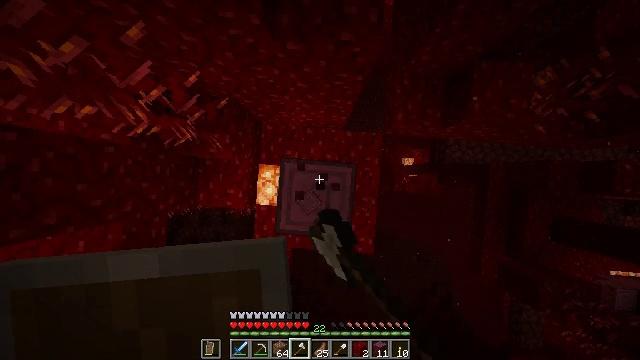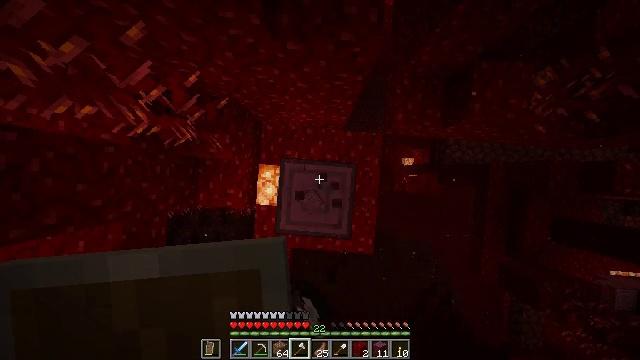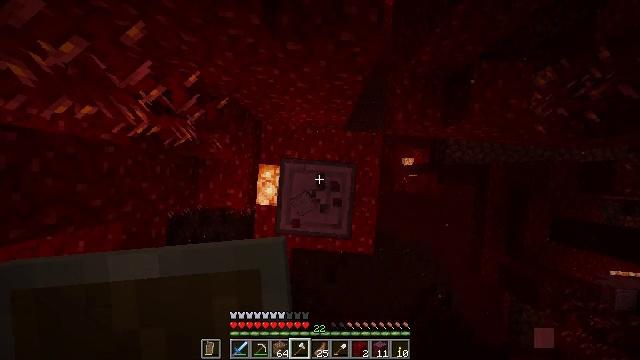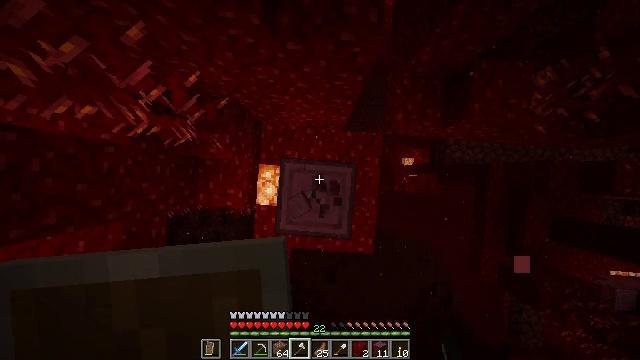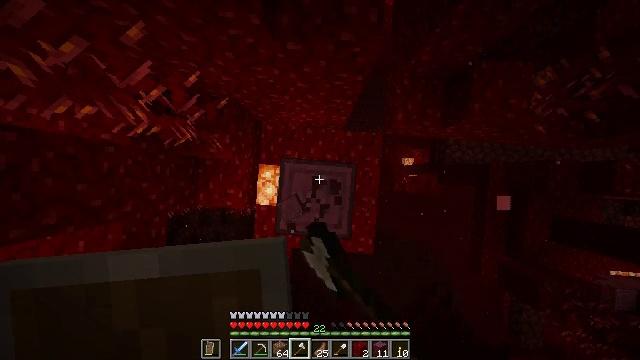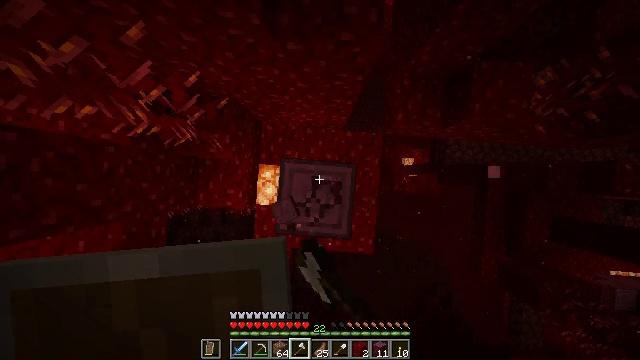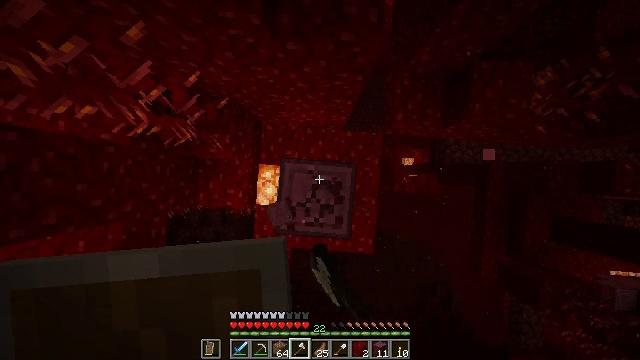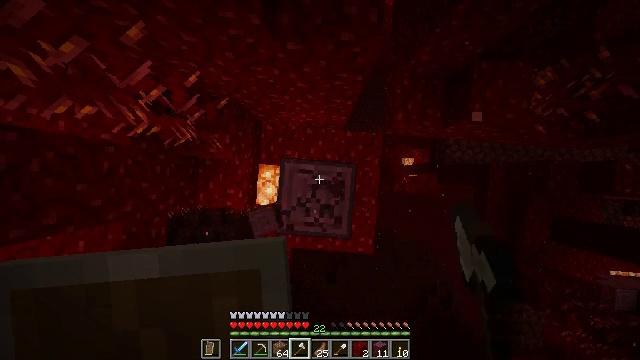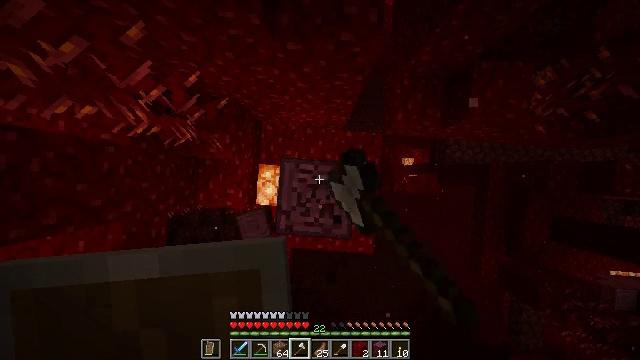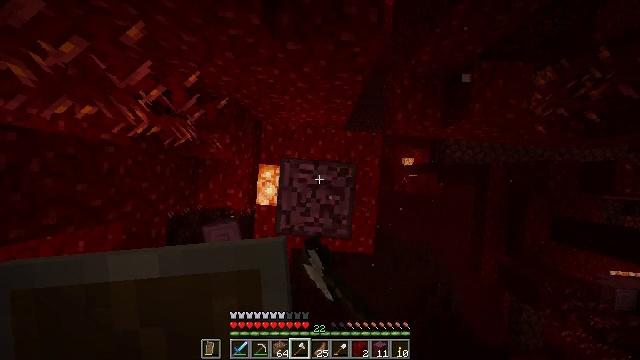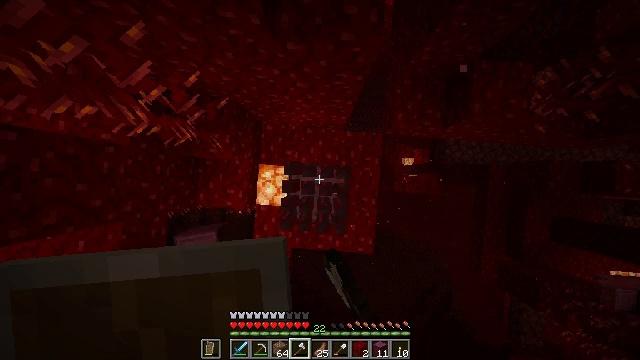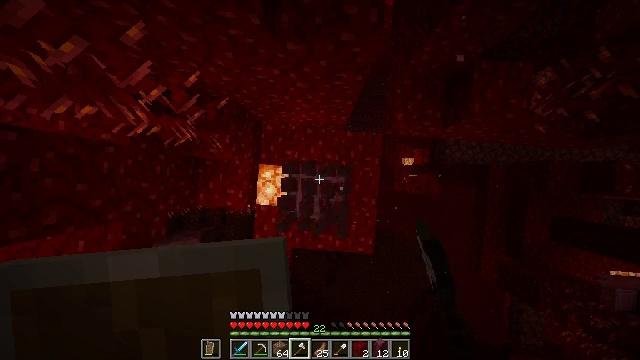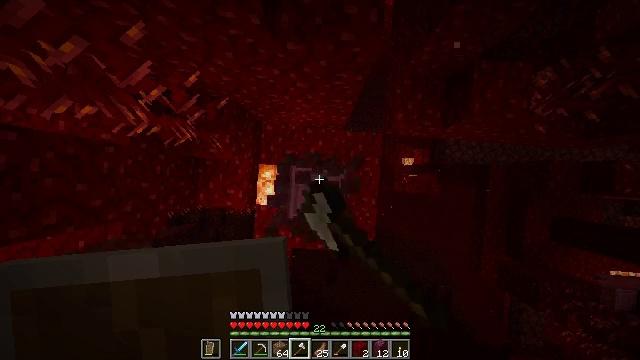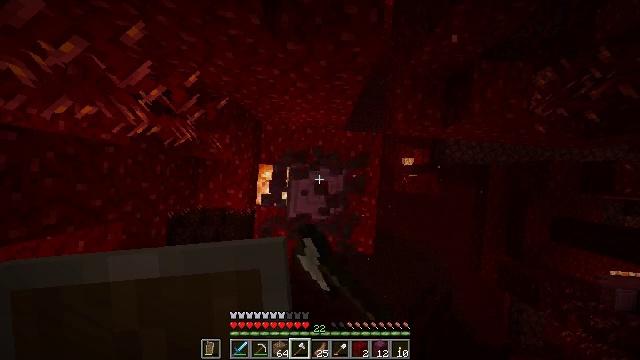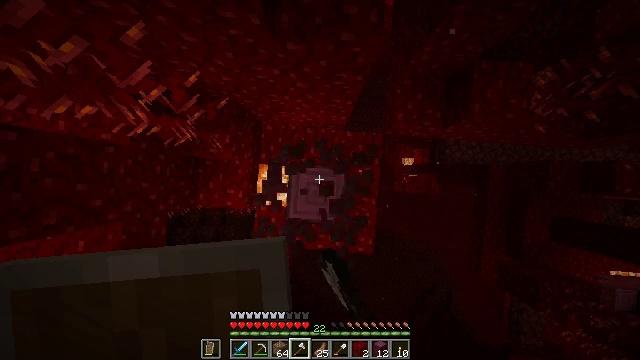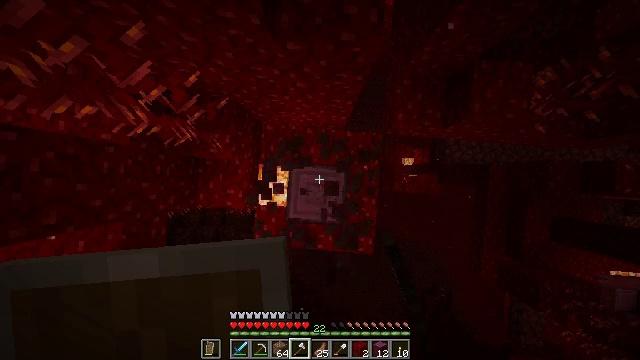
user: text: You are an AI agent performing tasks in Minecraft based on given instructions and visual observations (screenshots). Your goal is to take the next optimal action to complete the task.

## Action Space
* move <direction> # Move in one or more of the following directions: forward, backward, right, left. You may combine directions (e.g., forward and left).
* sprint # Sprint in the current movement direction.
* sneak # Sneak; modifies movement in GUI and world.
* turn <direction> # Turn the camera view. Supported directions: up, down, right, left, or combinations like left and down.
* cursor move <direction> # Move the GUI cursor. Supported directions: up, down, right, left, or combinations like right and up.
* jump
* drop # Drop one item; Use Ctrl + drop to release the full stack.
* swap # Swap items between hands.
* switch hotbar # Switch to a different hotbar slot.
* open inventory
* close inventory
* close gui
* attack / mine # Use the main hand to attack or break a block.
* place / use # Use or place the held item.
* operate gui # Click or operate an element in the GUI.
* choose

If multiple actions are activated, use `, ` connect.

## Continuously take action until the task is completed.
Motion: motion action
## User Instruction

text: Mine the crimson stem in the Nether.
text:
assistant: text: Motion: attack / mine
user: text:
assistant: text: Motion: attack / mine
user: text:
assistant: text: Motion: attack / mine
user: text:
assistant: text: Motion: attack / mine
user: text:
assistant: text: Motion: attack / mine
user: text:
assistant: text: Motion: attack / mine
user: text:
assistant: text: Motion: attack / mine
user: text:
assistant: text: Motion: attack / mine
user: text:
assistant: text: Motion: attack / mine
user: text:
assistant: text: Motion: attack / mine
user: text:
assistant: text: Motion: attack / mine
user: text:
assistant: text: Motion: attack / mine
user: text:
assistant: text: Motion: attack / mine
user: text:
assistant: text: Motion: attack / mine
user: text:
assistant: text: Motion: attack / mine
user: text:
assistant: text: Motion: attack / mine
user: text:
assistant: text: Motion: attack / mine
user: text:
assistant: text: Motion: attack / mine
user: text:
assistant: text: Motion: attack / mine
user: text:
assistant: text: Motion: attack / mine
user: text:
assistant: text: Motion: attack / mine
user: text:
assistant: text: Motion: attack / mine
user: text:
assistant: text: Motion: attack / mine
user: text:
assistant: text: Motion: attack / mine
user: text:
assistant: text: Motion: attack / mine
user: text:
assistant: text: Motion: attack / mine
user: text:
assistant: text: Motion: attack / mine
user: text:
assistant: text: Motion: attack / mine
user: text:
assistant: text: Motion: attack / mine
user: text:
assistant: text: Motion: attack / mine